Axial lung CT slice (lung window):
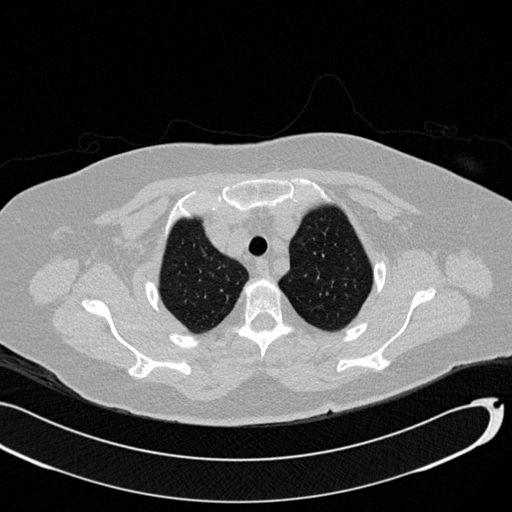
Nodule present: no